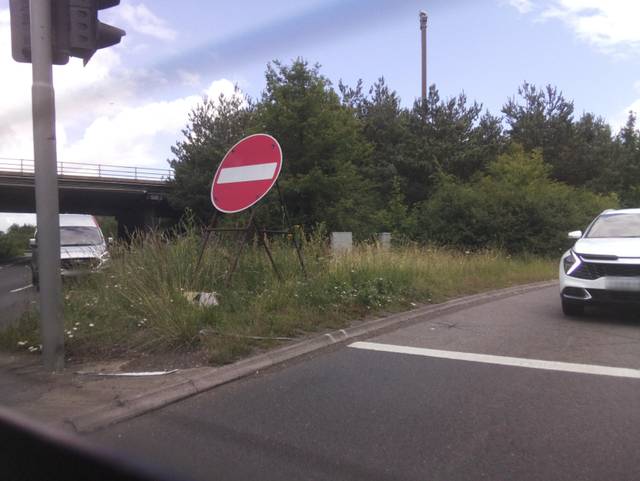
Region: United Kingdom
Coordinates: 51.258, -1.064